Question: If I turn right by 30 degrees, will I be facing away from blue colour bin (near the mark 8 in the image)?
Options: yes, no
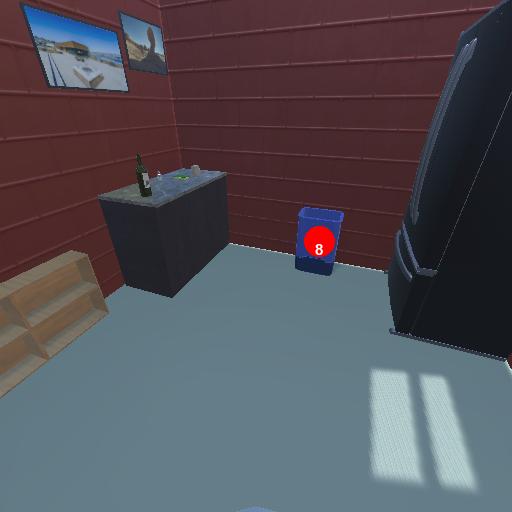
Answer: yes